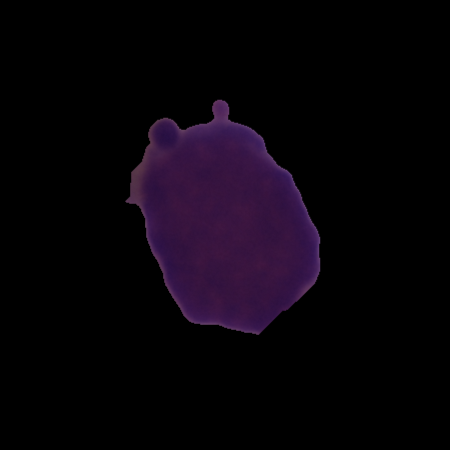
Label: healthy